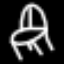
Label: chair